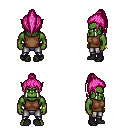
a pixel art fantasy rpg character, male body template, orc, green skin, brown sleeveless shirt, metal pants, pink long topknot hairstyle, bracelets, black shoes, four views (front, back, left, right), 2x2 character sprite sheet, small pixel art, hard edges, no anti-aliasing